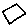
Label: square